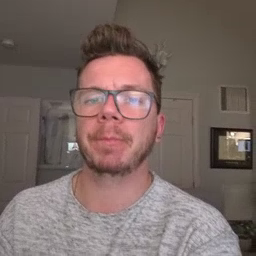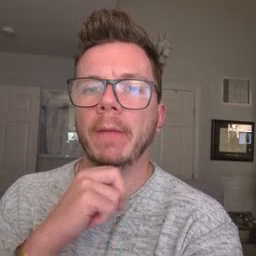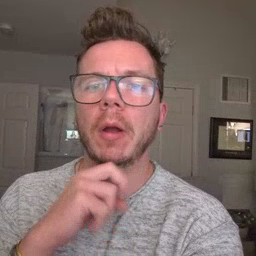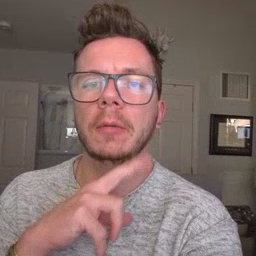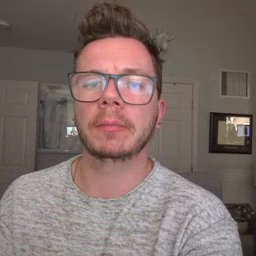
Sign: frog